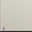
Piece: xx